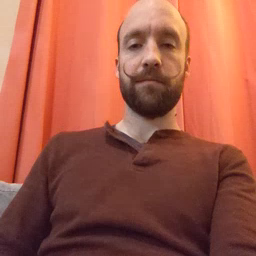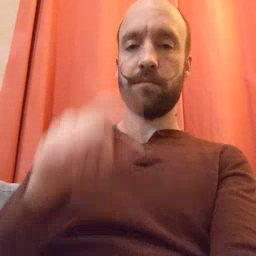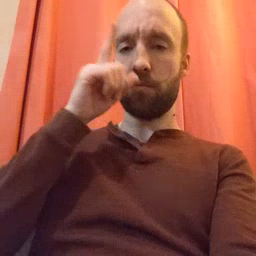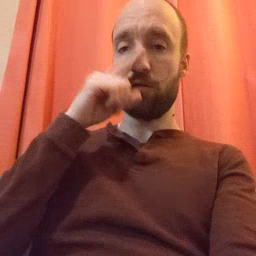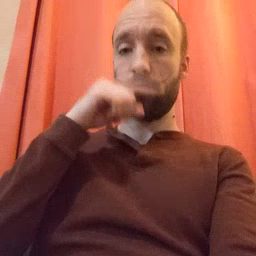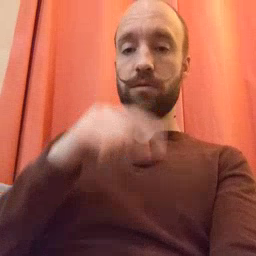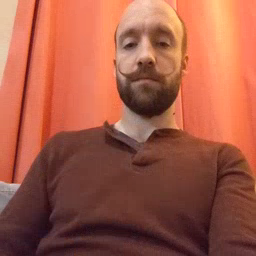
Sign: mouse